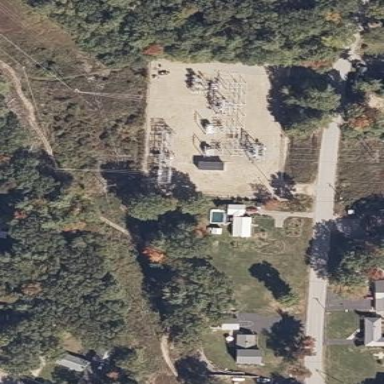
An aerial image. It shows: Distribution level power substation enclosed by chain link fence.